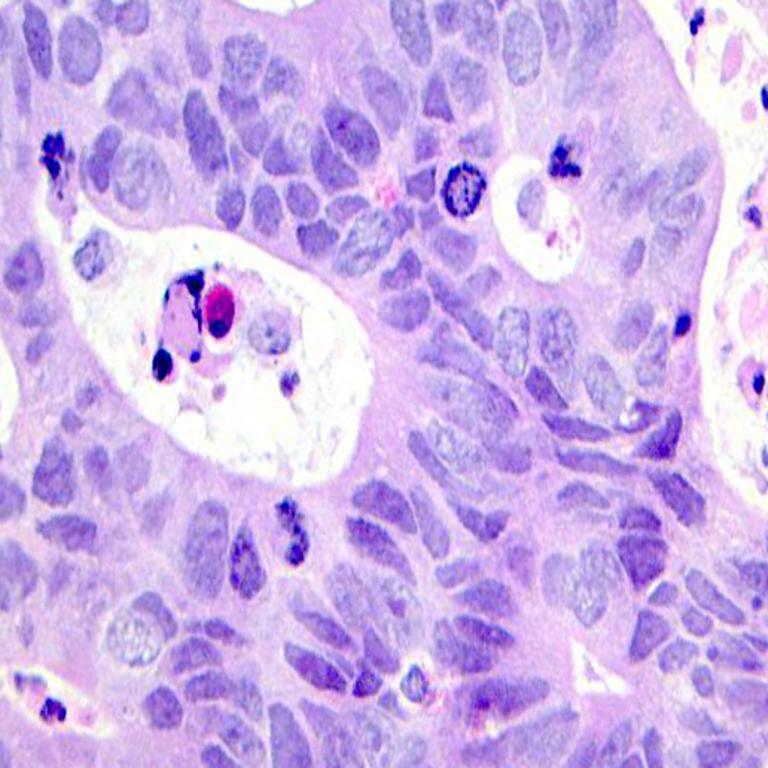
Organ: colon
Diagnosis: adenocarcinomas